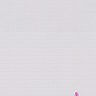
Metastatic tissue present: no